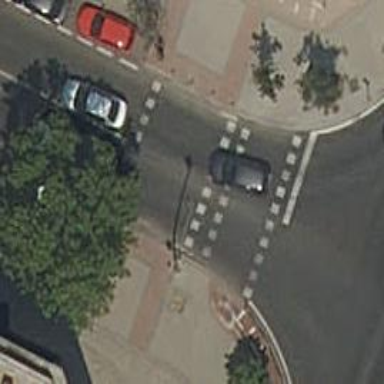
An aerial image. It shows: Crossing with traffic signals.